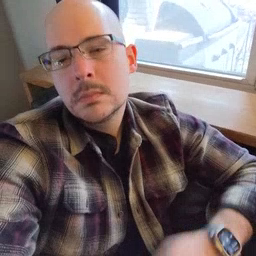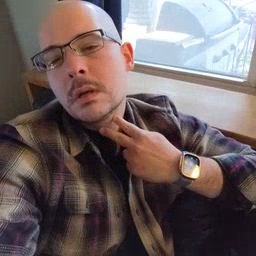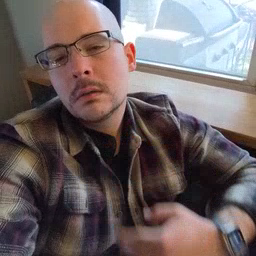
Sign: stuck